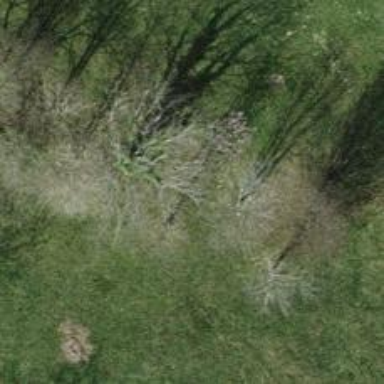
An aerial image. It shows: Single tag "natural: tree."